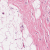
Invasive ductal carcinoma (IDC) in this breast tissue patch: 0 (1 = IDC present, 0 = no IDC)